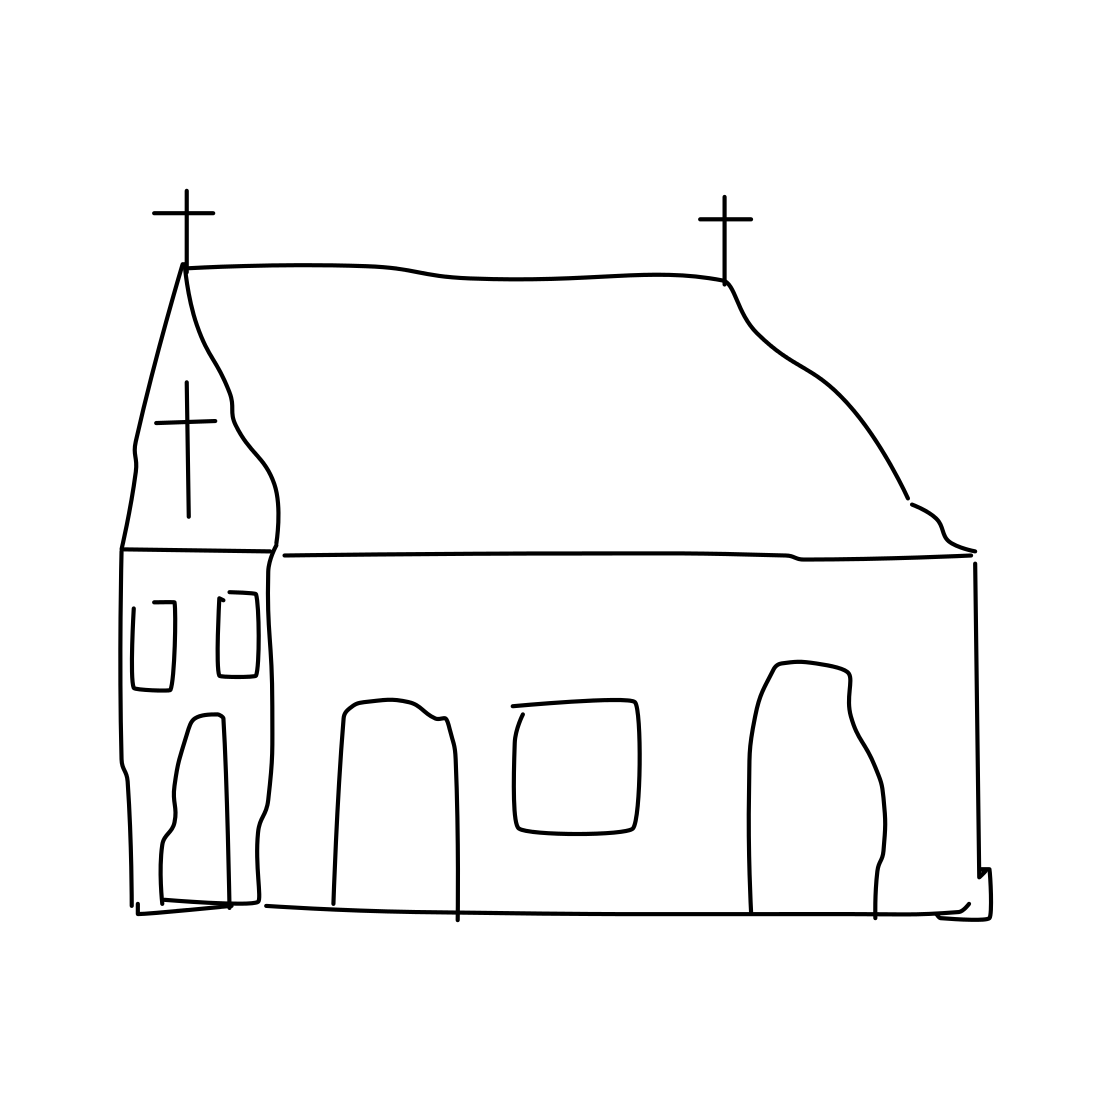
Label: church